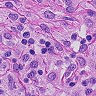
Metastatic tissue present: no